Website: bh-photo
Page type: customer-info-address
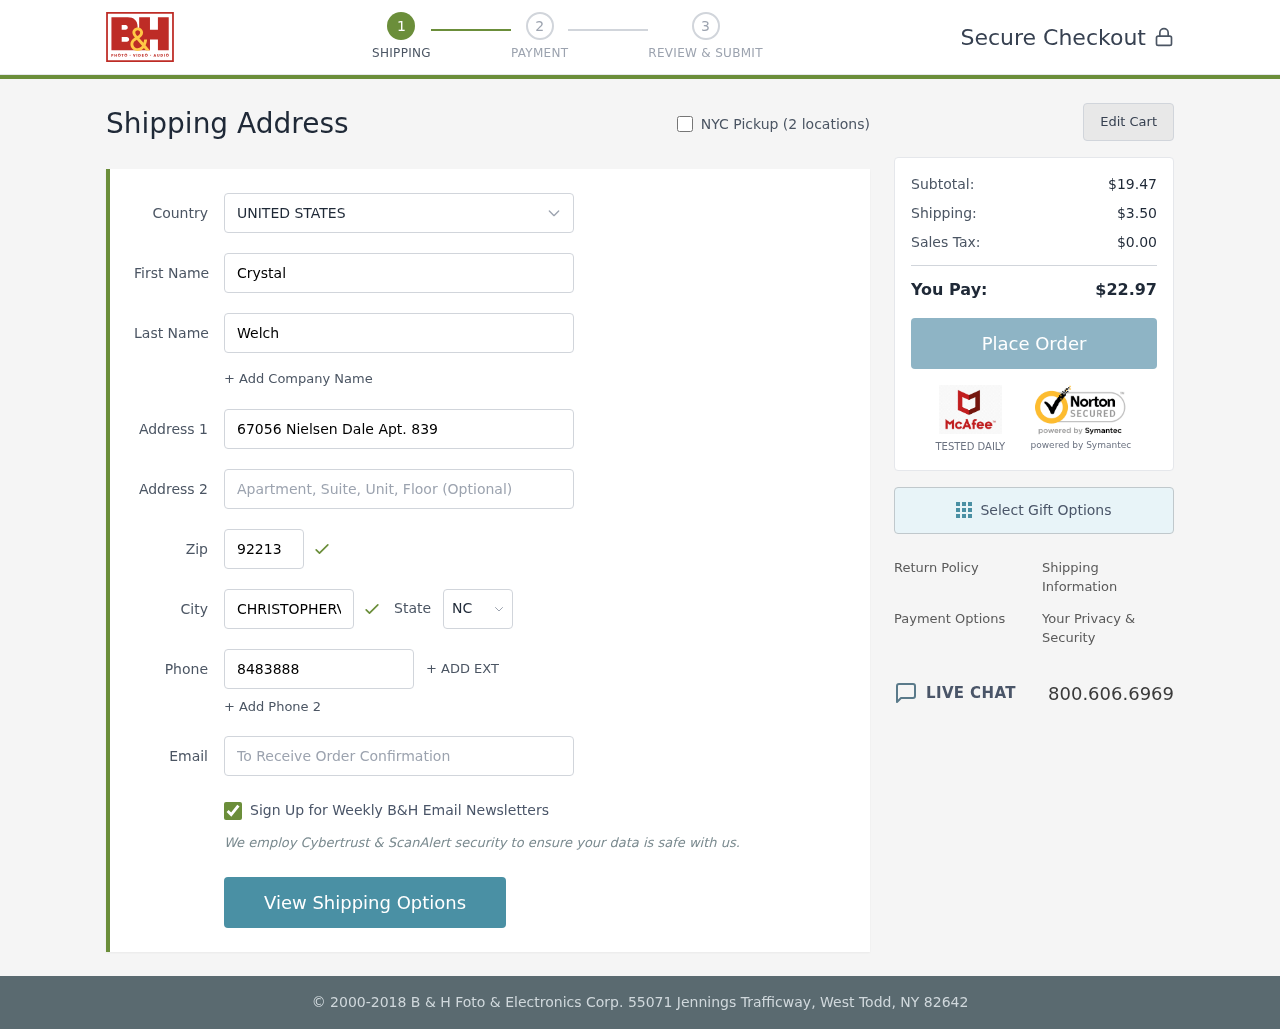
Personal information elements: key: PII_CITY
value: Christopherville
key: PII_COUNTRY
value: United States
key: PII_EMAIL
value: crystalwelch@yahoo.com
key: PII_FIRSTNAME
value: Crystal
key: PII_LASTNAME
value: Welch
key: PII_PHONE
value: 8483888396
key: PII_POSTCODE
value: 92213
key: PII_STATE_ABBR
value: NC
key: PII_STREET
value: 67056 Nielsen Dale Apt. 839
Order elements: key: ORDER_SUBTOTAL
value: $19.47
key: ORDER_SHIPPING_COST
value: $3.50
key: ORDER_TAX
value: $0.00
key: ORDER_TOTAL
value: $22.97